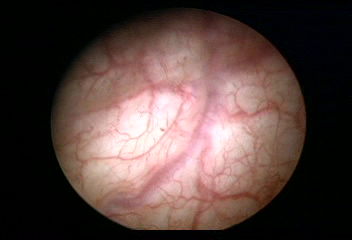
Modality: WLC
Class: Normal mucosa
Bladder cancer association: No